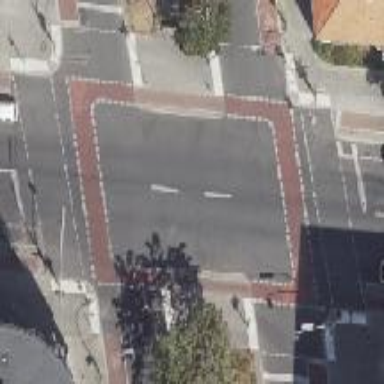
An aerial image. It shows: Junction on tertiary road.